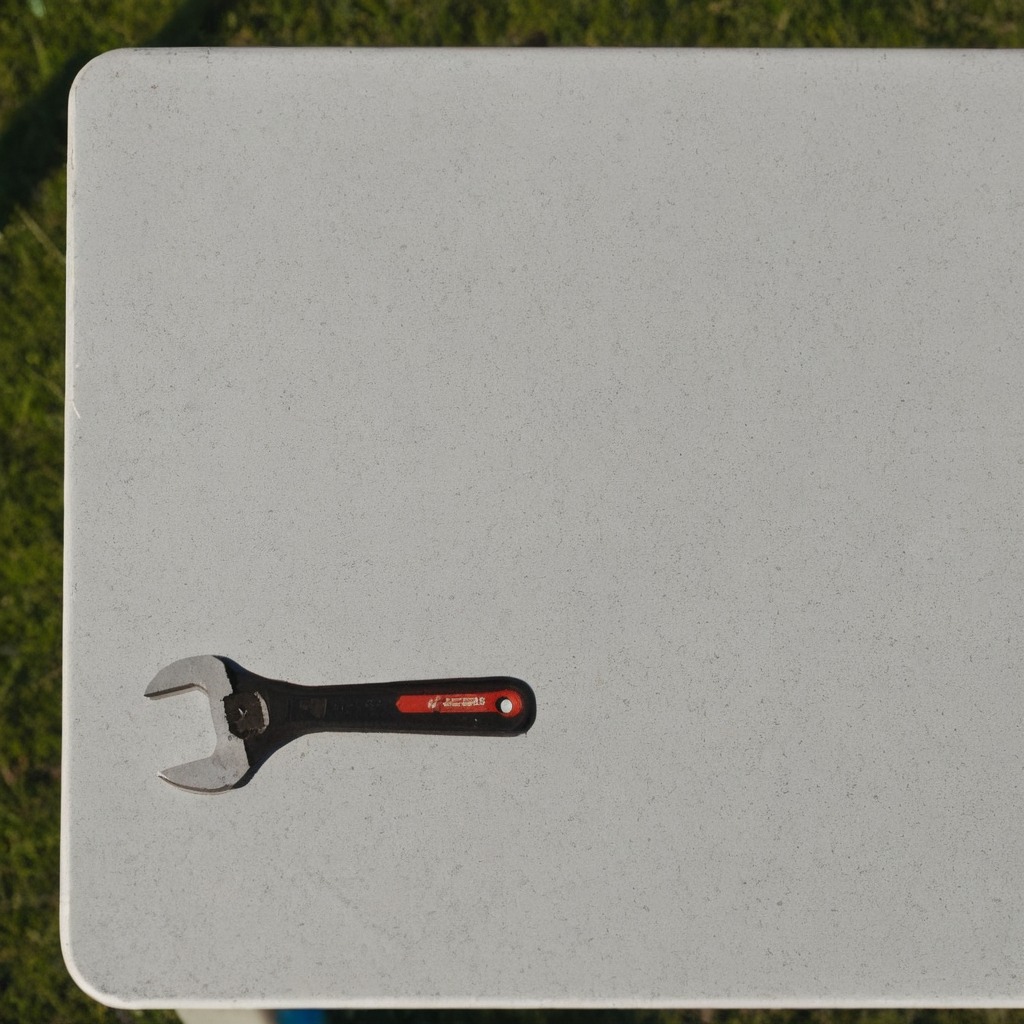
An wrench is lying on the table.